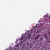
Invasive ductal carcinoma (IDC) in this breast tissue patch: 1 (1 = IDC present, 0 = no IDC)